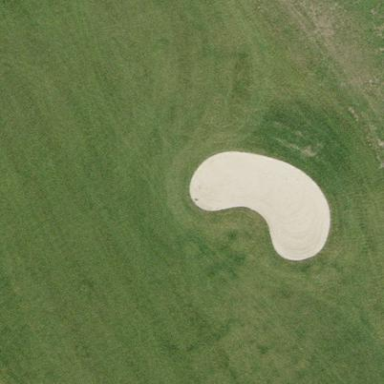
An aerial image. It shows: Golf bunker filled with sandy terrain.